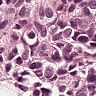
Metastatic tissue present: yes